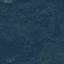
Label: Forest